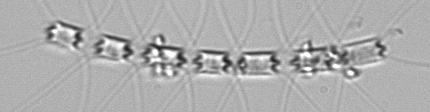
Label: Chaetoceros_didymus_TAG_external_flagellate